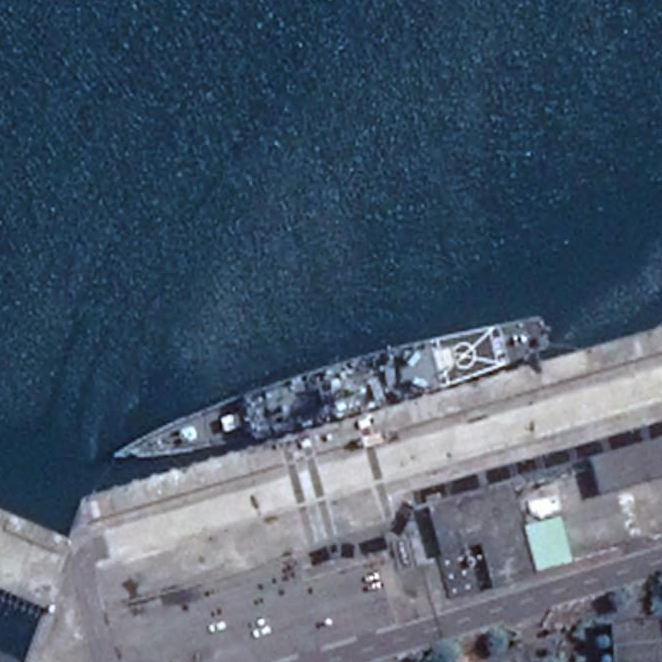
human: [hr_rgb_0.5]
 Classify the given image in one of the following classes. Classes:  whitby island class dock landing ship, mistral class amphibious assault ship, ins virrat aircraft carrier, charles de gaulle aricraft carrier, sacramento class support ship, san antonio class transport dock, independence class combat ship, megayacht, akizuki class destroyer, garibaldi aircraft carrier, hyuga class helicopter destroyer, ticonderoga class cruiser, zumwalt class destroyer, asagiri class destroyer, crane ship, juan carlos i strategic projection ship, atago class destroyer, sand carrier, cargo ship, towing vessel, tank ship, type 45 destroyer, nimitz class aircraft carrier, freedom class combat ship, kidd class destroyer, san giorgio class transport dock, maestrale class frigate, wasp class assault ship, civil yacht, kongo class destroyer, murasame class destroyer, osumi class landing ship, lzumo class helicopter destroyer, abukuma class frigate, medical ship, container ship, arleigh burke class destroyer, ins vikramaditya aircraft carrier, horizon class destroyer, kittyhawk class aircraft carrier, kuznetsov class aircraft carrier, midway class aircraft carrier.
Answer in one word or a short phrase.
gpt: Kidd class destroyer